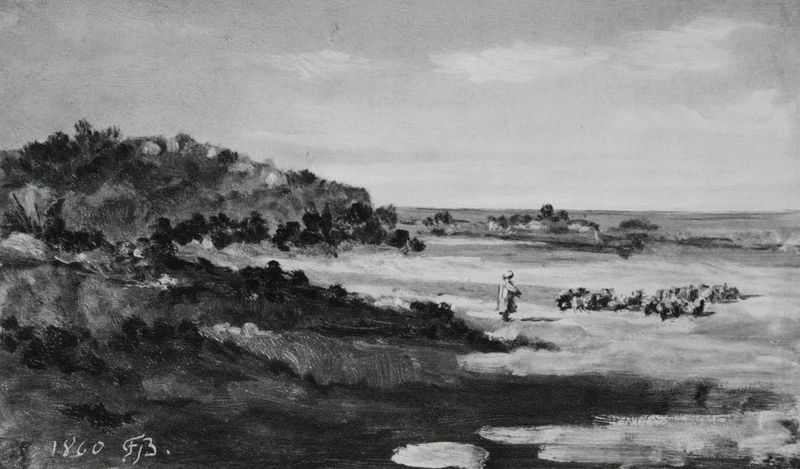
Titel: Schafhirte an der Küste bei Tetuan
Künstler: Frank Buchser
Institution: Privatbesitz
Schlagwörter: dunkel, gemälde, himmel, mann, meer, wasser, weiß, wolken, bäume, landschaft, mädchen, sand, see, ufer, frau, grau, hell, schwarz, skizze, zeichnung, blick, gras, haus, schnee, tiere, wiese, wolke, mensch, weit, bild, signatur, öl, erde, feld, felder, horizont, hügel, natur, strauch, vieh, weide, wind, busch, büsche, einsam, flach, gebüsch, gewässer, pastos, sträucher, insel, figur, kind, person, pflanze, pflanzen, wald, gischt, küste, sommer, strand, wellen, perspektive, datierung, berge, düne, dünen, wüste, eben, herde, winter, enten, signiert, romantik, ölgemälde, brandung, flut, querformat, sturm, datum, zahlen, allein, betrachtung, steppe, bucht, gestalt, foto, unten, ebbe, weiden, links, einöde, riff, sandstrand, schwarz weiss, initialen, monogramm, gänse, photo, weißß, büme, moor, reise, wanderer, böcklin, ölskizze, mönch, landwirtschaft, planzen, schafe, reproduktion, turban, hirte, schaafe, schäfer, schwäne, corot, hühner, schaffe, kliff, reiseskizze, hecken, schafherde, wies, lacke, dünenlandschaft, druaßen, ridd, himmel schwarzweiss, weidelandschaft, 1860, menschj, schafe b, fb, gefhar